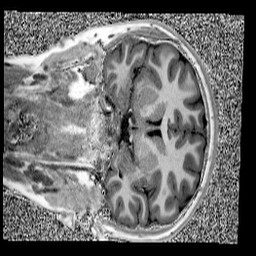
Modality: UNIT1
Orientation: coronal
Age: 10
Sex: female
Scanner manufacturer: siemens
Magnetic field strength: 3 T
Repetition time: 4 s
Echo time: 0.00303 s